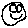
Label: smiley face